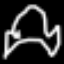
Label: frog